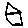
Label: house